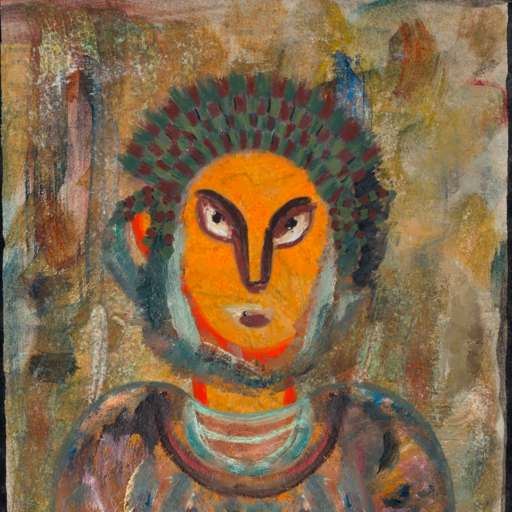
Background: Pipe, Head And Neck Front: Sisters, Face Front: After_Raid, Bust: Boggyland, Hair Front: Boggyland, Head Accessory: After_Raid_Crown, Second Necklace: Blank, Necklace: Blank, Baby: Blank